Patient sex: M
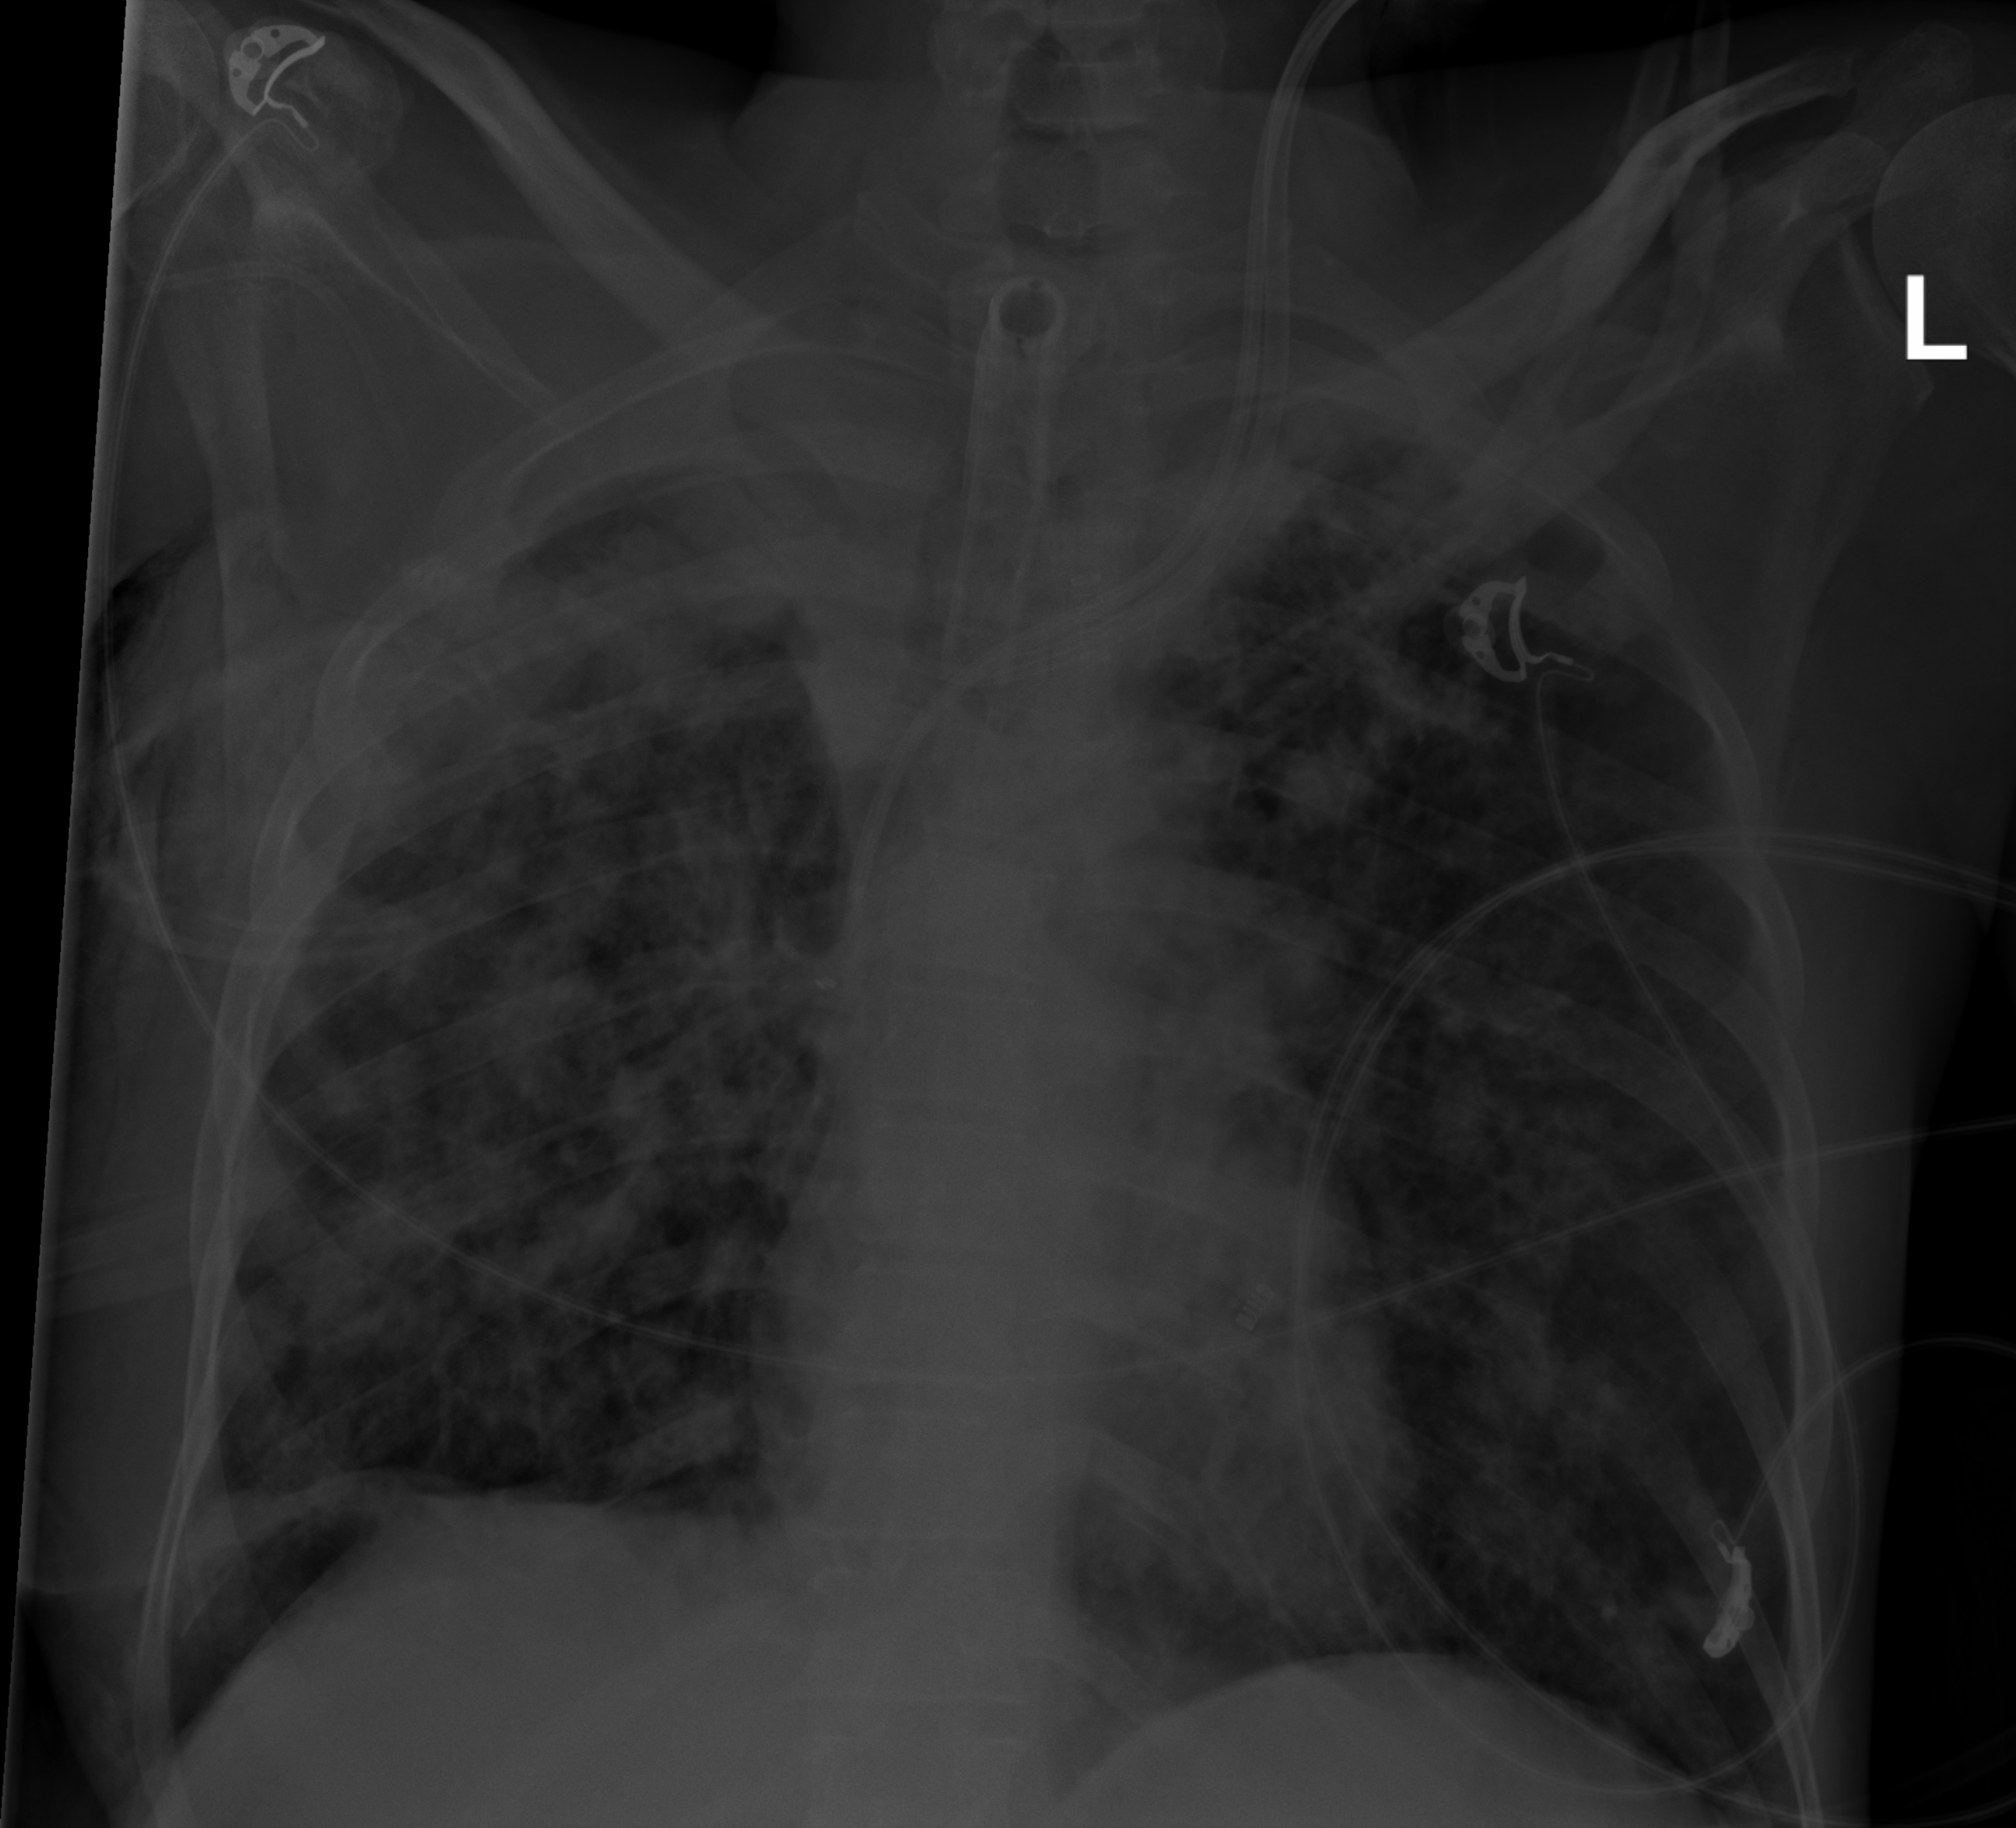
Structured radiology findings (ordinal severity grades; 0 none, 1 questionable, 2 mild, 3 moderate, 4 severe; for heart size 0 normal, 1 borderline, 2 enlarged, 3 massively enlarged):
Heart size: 0
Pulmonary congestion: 2
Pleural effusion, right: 2
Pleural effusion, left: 2
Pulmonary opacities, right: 4
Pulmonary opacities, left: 3
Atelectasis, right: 3
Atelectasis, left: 2